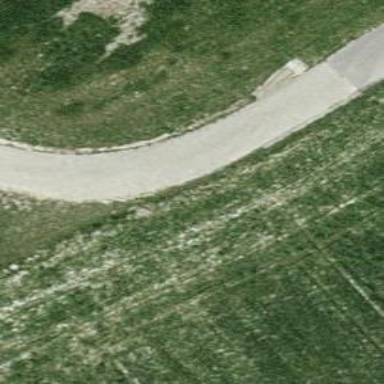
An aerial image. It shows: Well-maintained track road of grade 1.